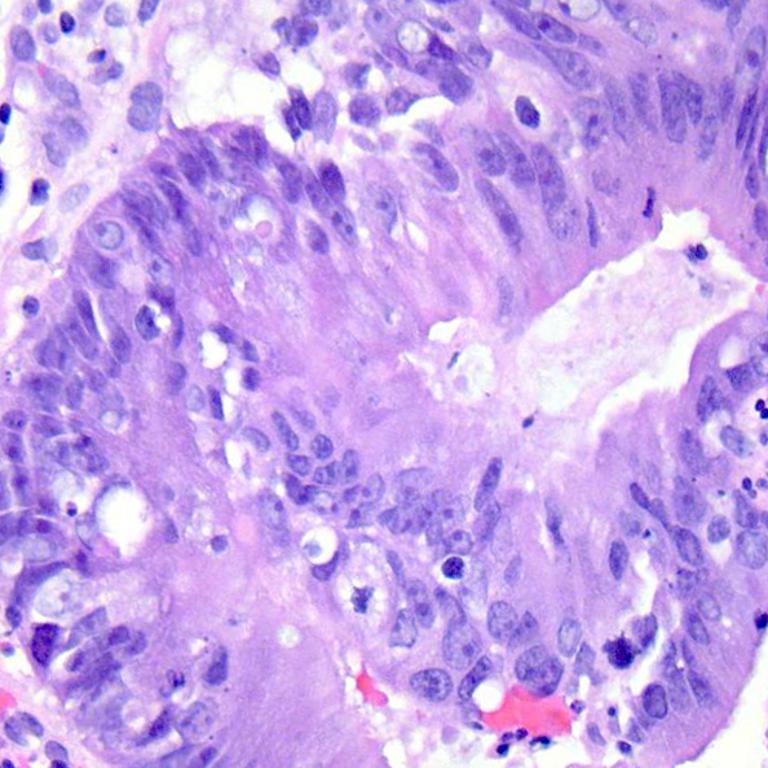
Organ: colon
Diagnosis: adenocarcinomas